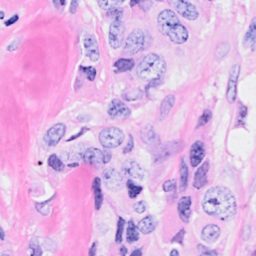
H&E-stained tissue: Breast